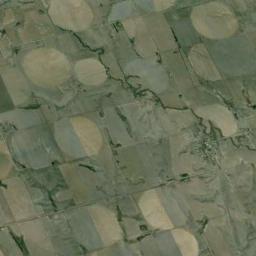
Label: circular_farmland